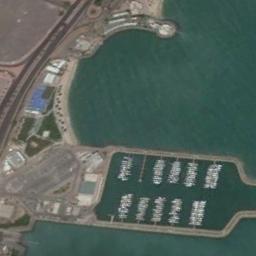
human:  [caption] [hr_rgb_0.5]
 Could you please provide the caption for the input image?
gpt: Many ships are in the harbor .

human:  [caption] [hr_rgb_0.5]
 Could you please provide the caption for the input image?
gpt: There are many branches of the harbor .

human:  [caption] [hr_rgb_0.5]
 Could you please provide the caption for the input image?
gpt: The harbor has lots of neatly docked boats and an open area and buildings are next to the harbor .

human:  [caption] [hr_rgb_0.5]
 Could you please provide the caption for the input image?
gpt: Many ships are neatly arranged on the sea by the road surrounded by the harbor .

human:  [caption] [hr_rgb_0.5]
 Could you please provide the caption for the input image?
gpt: There are many ships at the harbor .